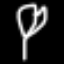
Label: leaf